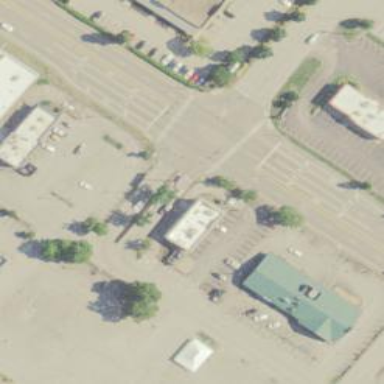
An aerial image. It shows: Parking area.